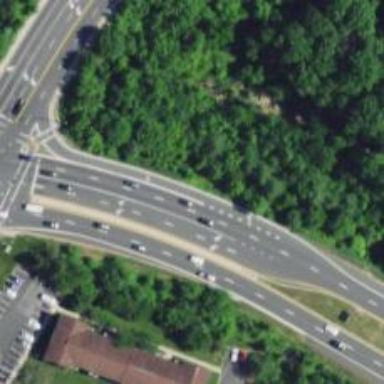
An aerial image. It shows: Trunk link highway.